【题型】填空题　【知识点】解析几何　【难度】easy
已知直线 $l$ 过 $P(-2,-1)$，且与以 $A(-4,2), B(1,3)$ 为端点的线段相交，则直线 $l$ 的斜率的取值范围为\_\_\_\_\_\_\_\_.
【解答】

\noindent \textbf{【答案】} $\left(-\infty,-\dfrac{3}{2}\right]\cup\left[\dfrac{4}{3},+\infty\right)$

\vspace{0.2cm}
\noindent \textbf{【分析】} 根据斜率公式求出$k_{PA},k_{PB}$，再结合图形求出直线$l$的斜率的取值范围.
\vspace{0.2cm}
\noindent \textbf{【详解】} 根据题中条件画出图形，如图所示，

则$k_{PA}=\dfrac{2-(-1)}{-4-(-2)}=-\dfrac{3}{2}$，$k_{PB}=\dfrac{3-(-1)}{1-(-2)}=\dfrac{4}{3}$，
直线$l$与以$AB$为端点的线段相交，结合图形，
则直线$l$的斜率的取值范围为$\left(-\infty,-\dfrac{3}{2}\right]\cup\left[\dfrac{4}{3},+\infty\right)$.
故答案为：$\left(-\infty,-\dfrac{3}{2}\right]\cup\left[\dfrac{4}{3},+\infty\right)$

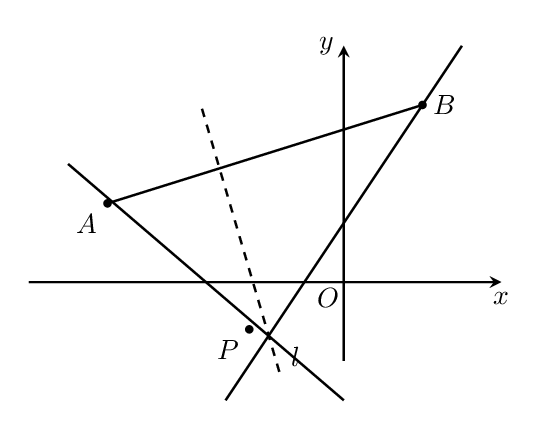